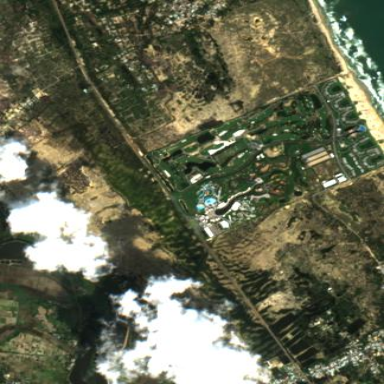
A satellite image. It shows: Theme park.